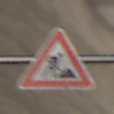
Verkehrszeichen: Arbeitsstelle
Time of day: Midday
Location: Roofed (Tunnel)
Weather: NotSpecified
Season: NotSpecified
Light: Natural